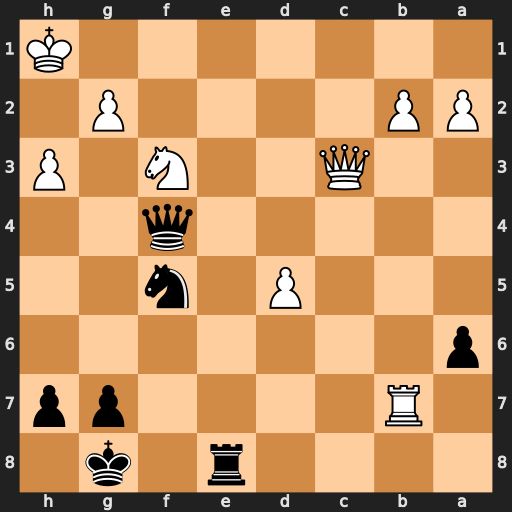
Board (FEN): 4r1k1/1R4pp/p7/3P1n2/5q2/2Q2N1P/PP4P1/7K
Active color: b
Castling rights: -
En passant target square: -
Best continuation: Ng3+ Kg1 Ne2+